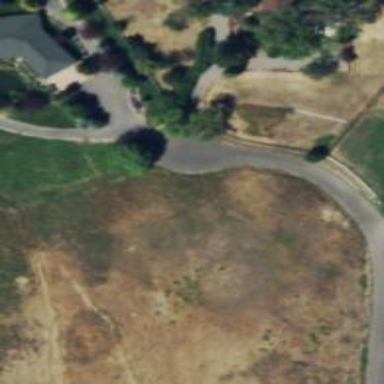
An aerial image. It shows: Turning circle on the road.